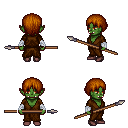
a pixel art fantasy rpg character, female body template, orc, green skin, brown robe, white pants, brunette plain hairstyle, white cloth bandages, maroon shoes, spear, four views (front, back, left, right), 2x2 character sprite sheet, small pixel art, hard edges, no anti-aliasing